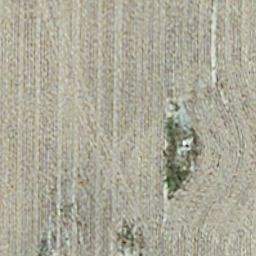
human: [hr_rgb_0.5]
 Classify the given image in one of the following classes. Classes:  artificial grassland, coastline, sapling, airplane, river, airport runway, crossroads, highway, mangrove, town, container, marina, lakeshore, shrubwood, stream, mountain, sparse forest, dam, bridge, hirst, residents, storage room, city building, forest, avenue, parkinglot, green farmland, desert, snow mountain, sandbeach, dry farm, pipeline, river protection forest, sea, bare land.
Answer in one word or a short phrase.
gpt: dry farm